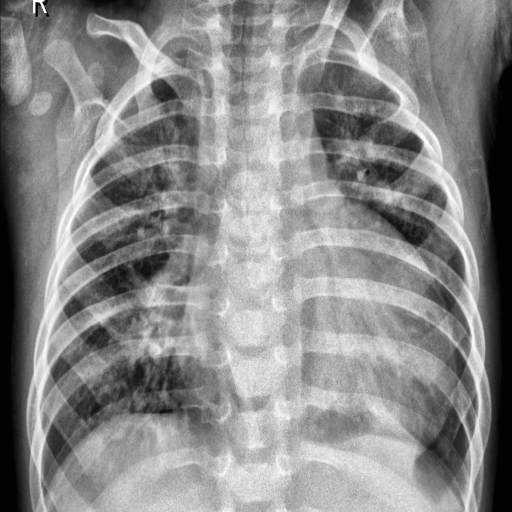
Finding: PNEUMONIA